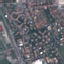
Label: Residential